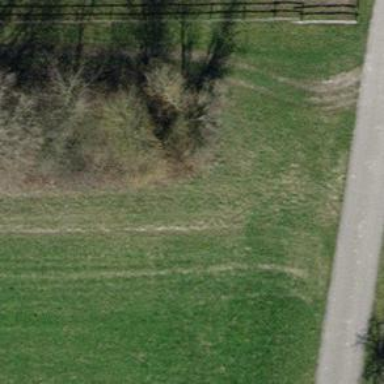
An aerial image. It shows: Hedge acting as barrier.